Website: apple
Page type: payment
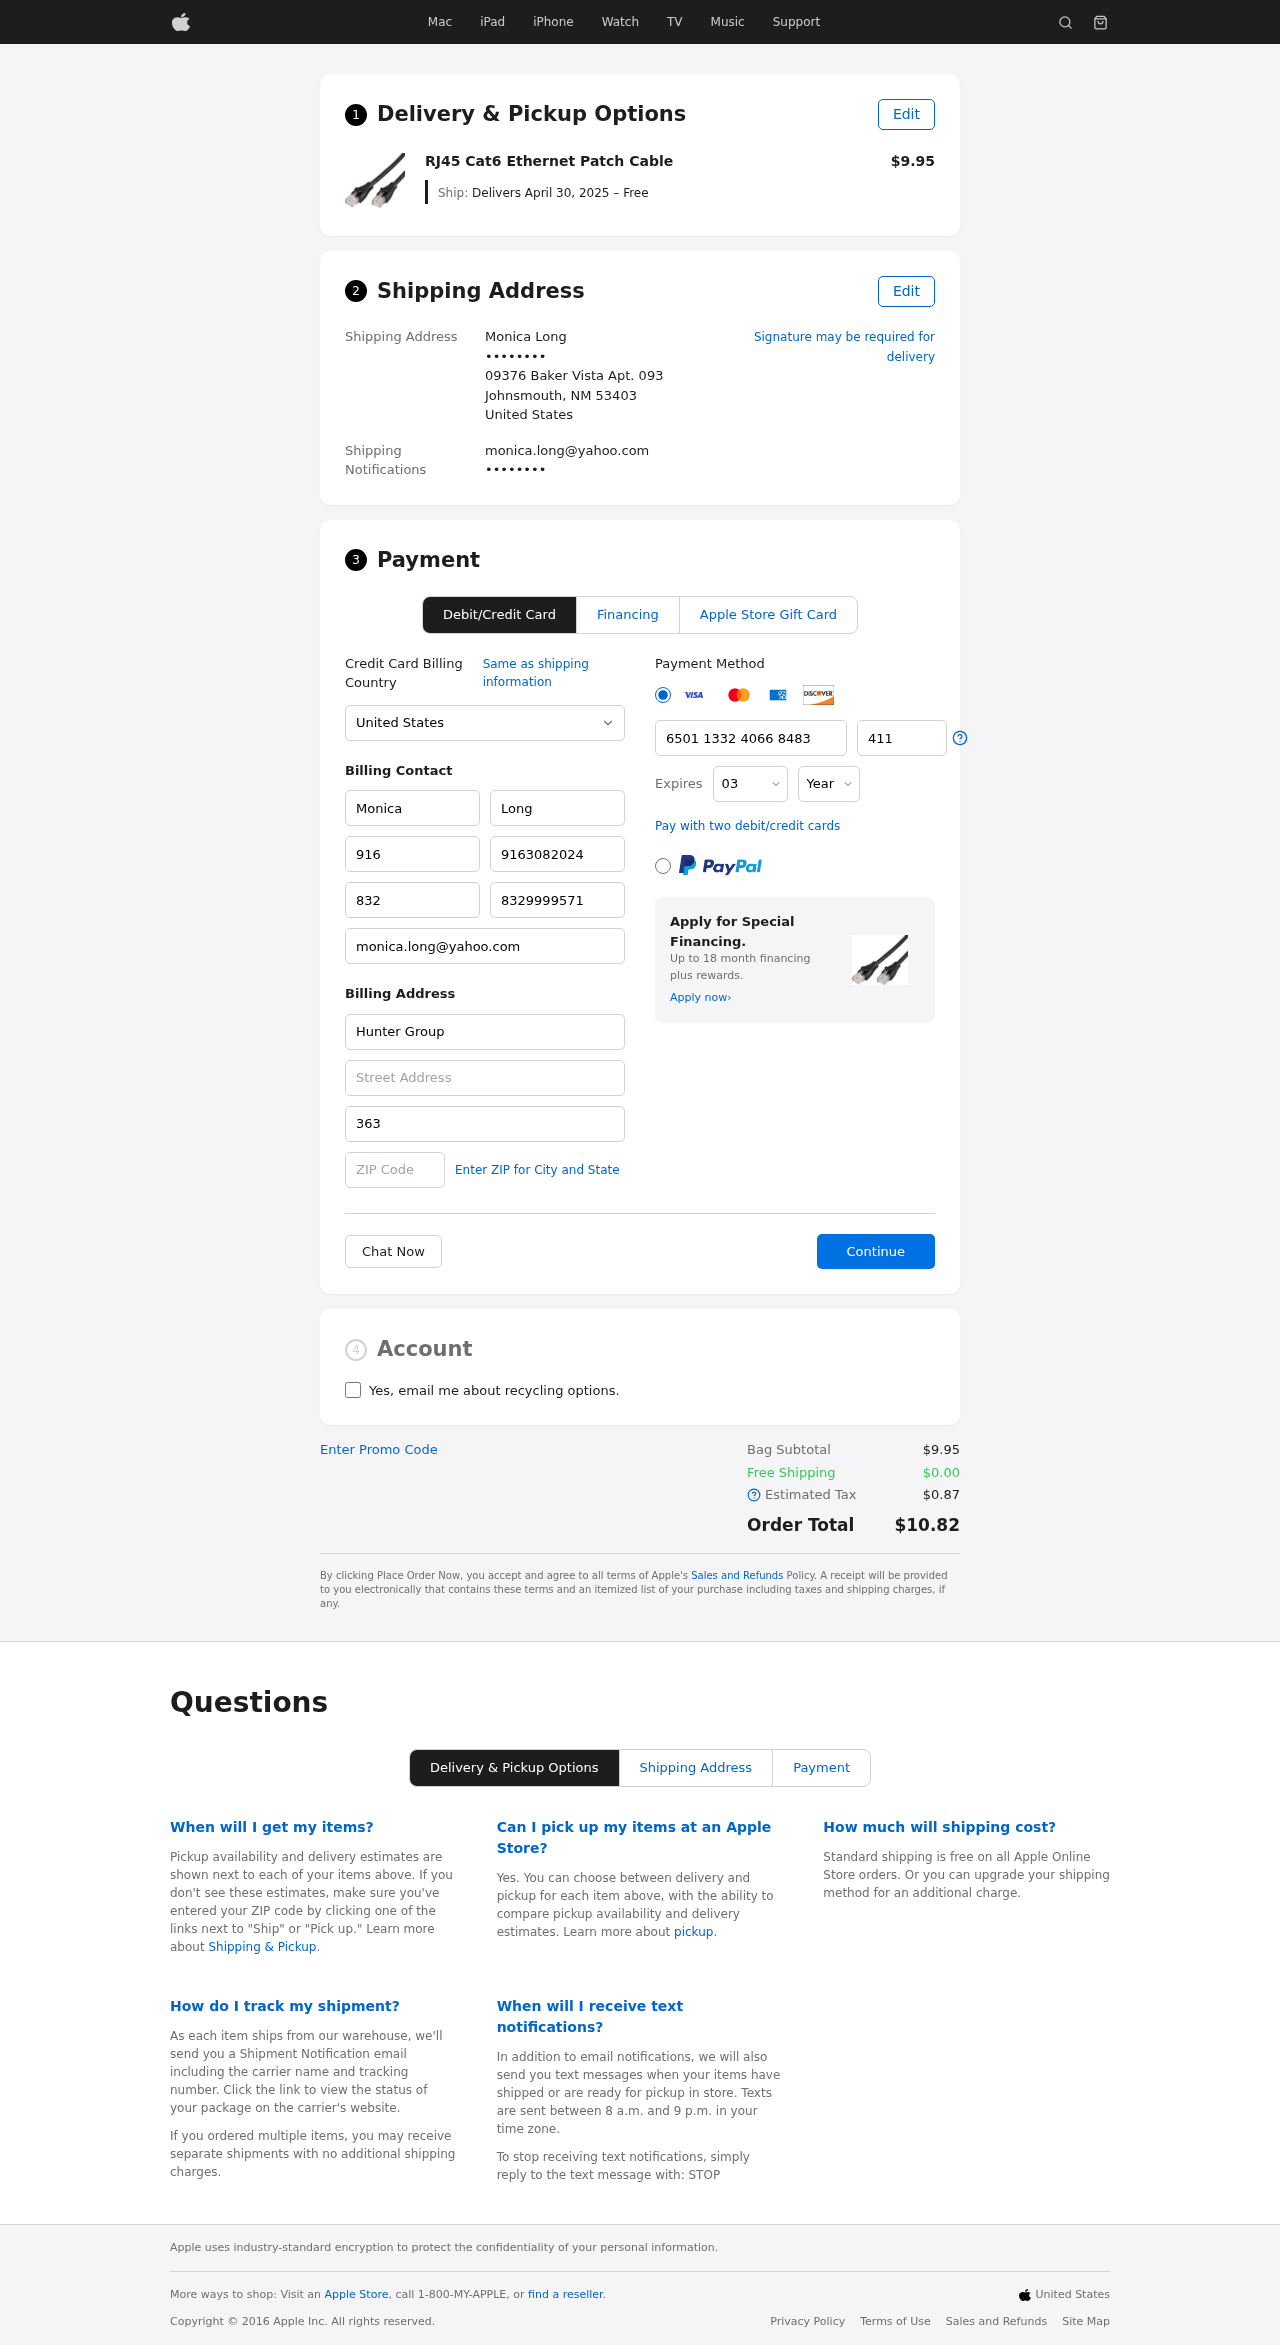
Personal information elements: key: PII_CARD_CVV
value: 411
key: PII_CARD_EXPIRY_MONTH
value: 03
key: PII_CARD_EXPIRY_YEAR
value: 29
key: PII_CARD_NUMBER
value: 6501 1332 4066 8483
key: PII_CITY_STATE_ZIP
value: Johnsmouth, NM 53403
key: PII_COMPANY
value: Hunter Group
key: PII_COUNTRY
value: United States
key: PII_EMAIL
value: monica.long@yahoo.com
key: PII_EMAIL2
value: monica.long@yahoo.com
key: PII_FIRSTNAME
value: Monica
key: PII_FULLNAME
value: Monica Long
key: PII_LASTNAME
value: Long
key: PII_PHONE3
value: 9163082024
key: PII_PHONE_ALT
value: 8329999571
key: PII_PHONE_ALT_AREA
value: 832
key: PII_PHONE_AREA
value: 916
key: PII_SECURITY_CODE
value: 363
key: PII_STREET
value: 09376 Baker Vista Apt. 093
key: PII_PHONE
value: ••••••••
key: PII_PHONE2
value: ••••••••
Product elements: key: PRODUCT1_NAME
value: RJ45 Cat6 Ethernet Patch Cable
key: PRODUCT1_PRICE
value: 9.95
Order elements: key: ORDER_DELIVERY_DATE
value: Delivers April 30, 2025 – Free
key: ORDER_SUBTOTAL
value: $9.95
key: ORDER_SHIPPING_COST
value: $0.00
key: ORDER_TAX
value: $0.87
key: ORDER_TOTAL
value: $10.82